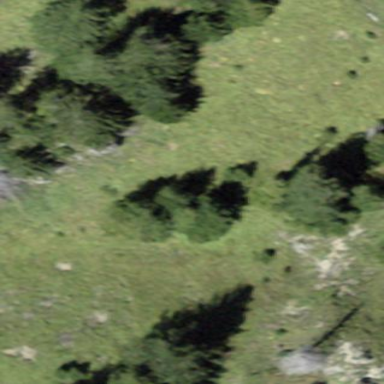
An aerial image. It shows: Forest area.